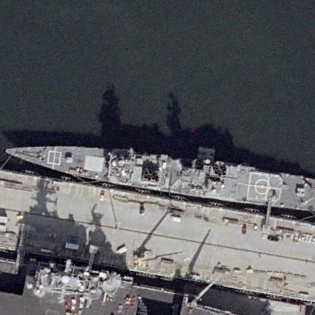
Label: Ticonderoga-class_cruiser